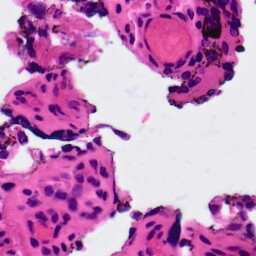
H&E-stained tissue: Ovarian